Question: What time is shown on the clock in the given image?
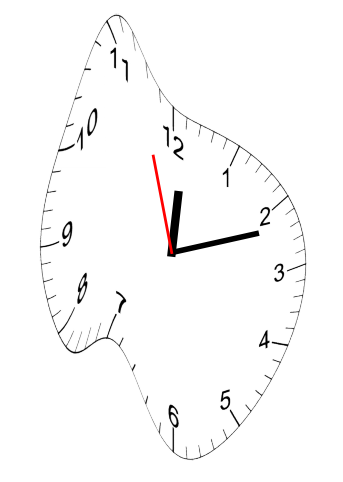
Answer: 12:11:57